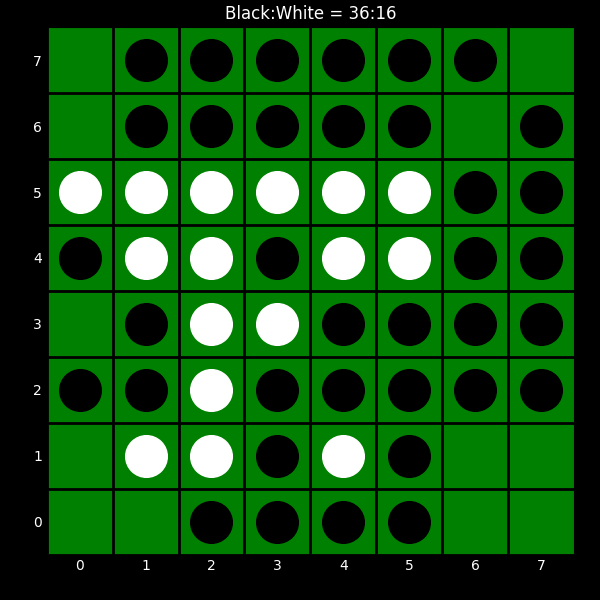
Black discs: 36
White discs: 16